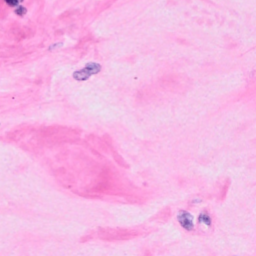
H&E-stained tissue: Breast